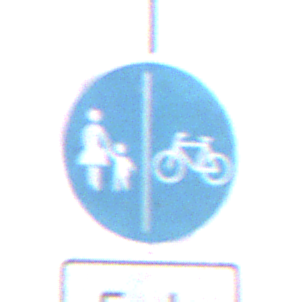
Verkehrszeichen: GetrennterRadUndGehwegRadwegRechts
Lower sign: HinweisDurchVerbaleAngabe2
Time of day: SunriseSunset
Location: Outdoor (Nature)
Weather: Clear
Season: NotSpecified
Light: Natural